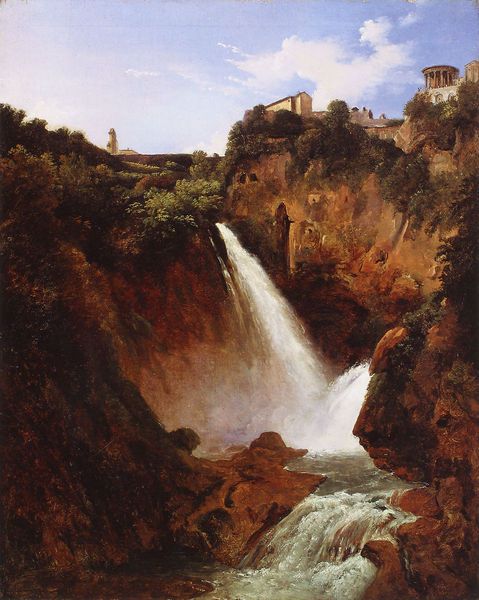
Titel: Tivoli
Künstler: Karl Blechen
Institution: Berlin, Staatliche Schlösser und Gärten
Schlagwörter: berg, blau, felsen, gemälde, gestein, himmel, wasser, weiß, wolken, bäume, fluss, grün, kirchturm, landschaft, braun, fenster, säulen, gebäude, haus, hochformat, stein, steine, bach, häuser, kalt, nass, natur, büsche, kirche, sonne, pflanzen, wasserfall, turm, farbig, gischt, klar, sommer, italien, berge, fels, hang, farbe, schlucht, steil, herbst, winter, böschung, schaum, sturzbach, tosend, wild, kraft, antike, palast, felsig, ruinen, griechisch, sturz, griechenland, tempel, macht, stürzen, frisch, tosen, toskana, himml, wildwasser, olken, sturf